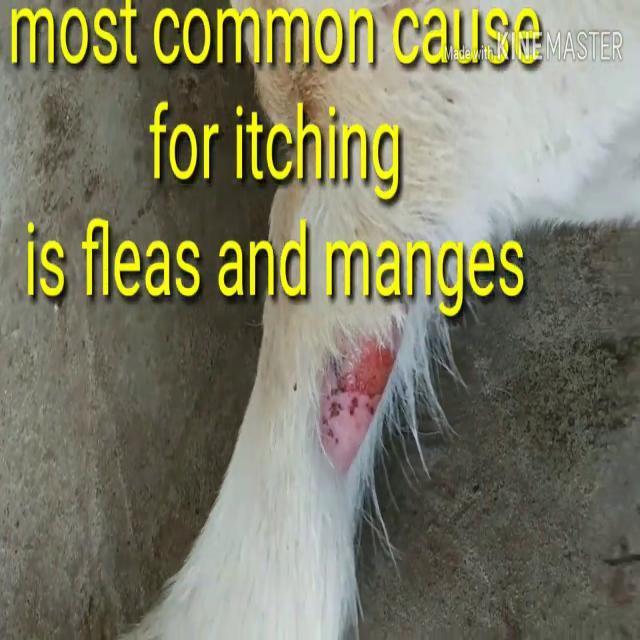
Canine dermatitis — inflammation of the skin presenting with erythema, pruritus, papules, and excoriation. May be allergic, contact, or atopic in origin.